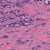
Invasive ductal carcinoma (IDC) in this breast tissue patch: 0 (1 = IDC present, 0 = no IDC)